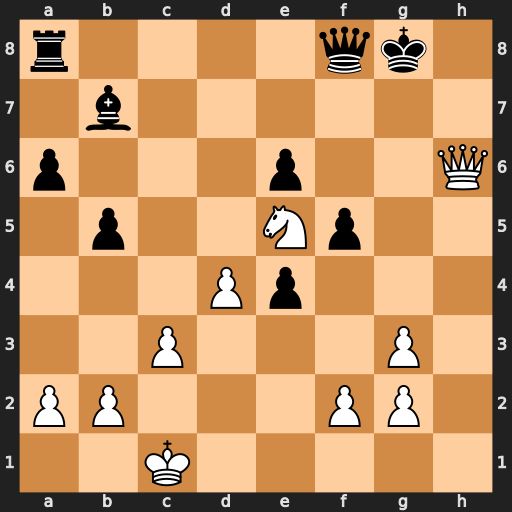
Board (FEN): r4qk1/1b6/p3p2Q/1p2Np2/3Pp3/2P3P1/PP3PP1/2K5
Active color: w
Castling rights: -
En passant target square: -
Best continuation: Qxe6+ Kh8 Ng6+ Kg7 Nxf8